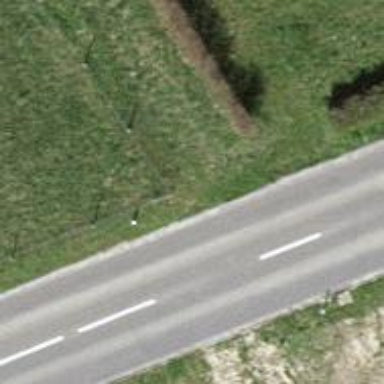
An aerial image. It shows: Hedge acting as barrier.